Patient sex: M
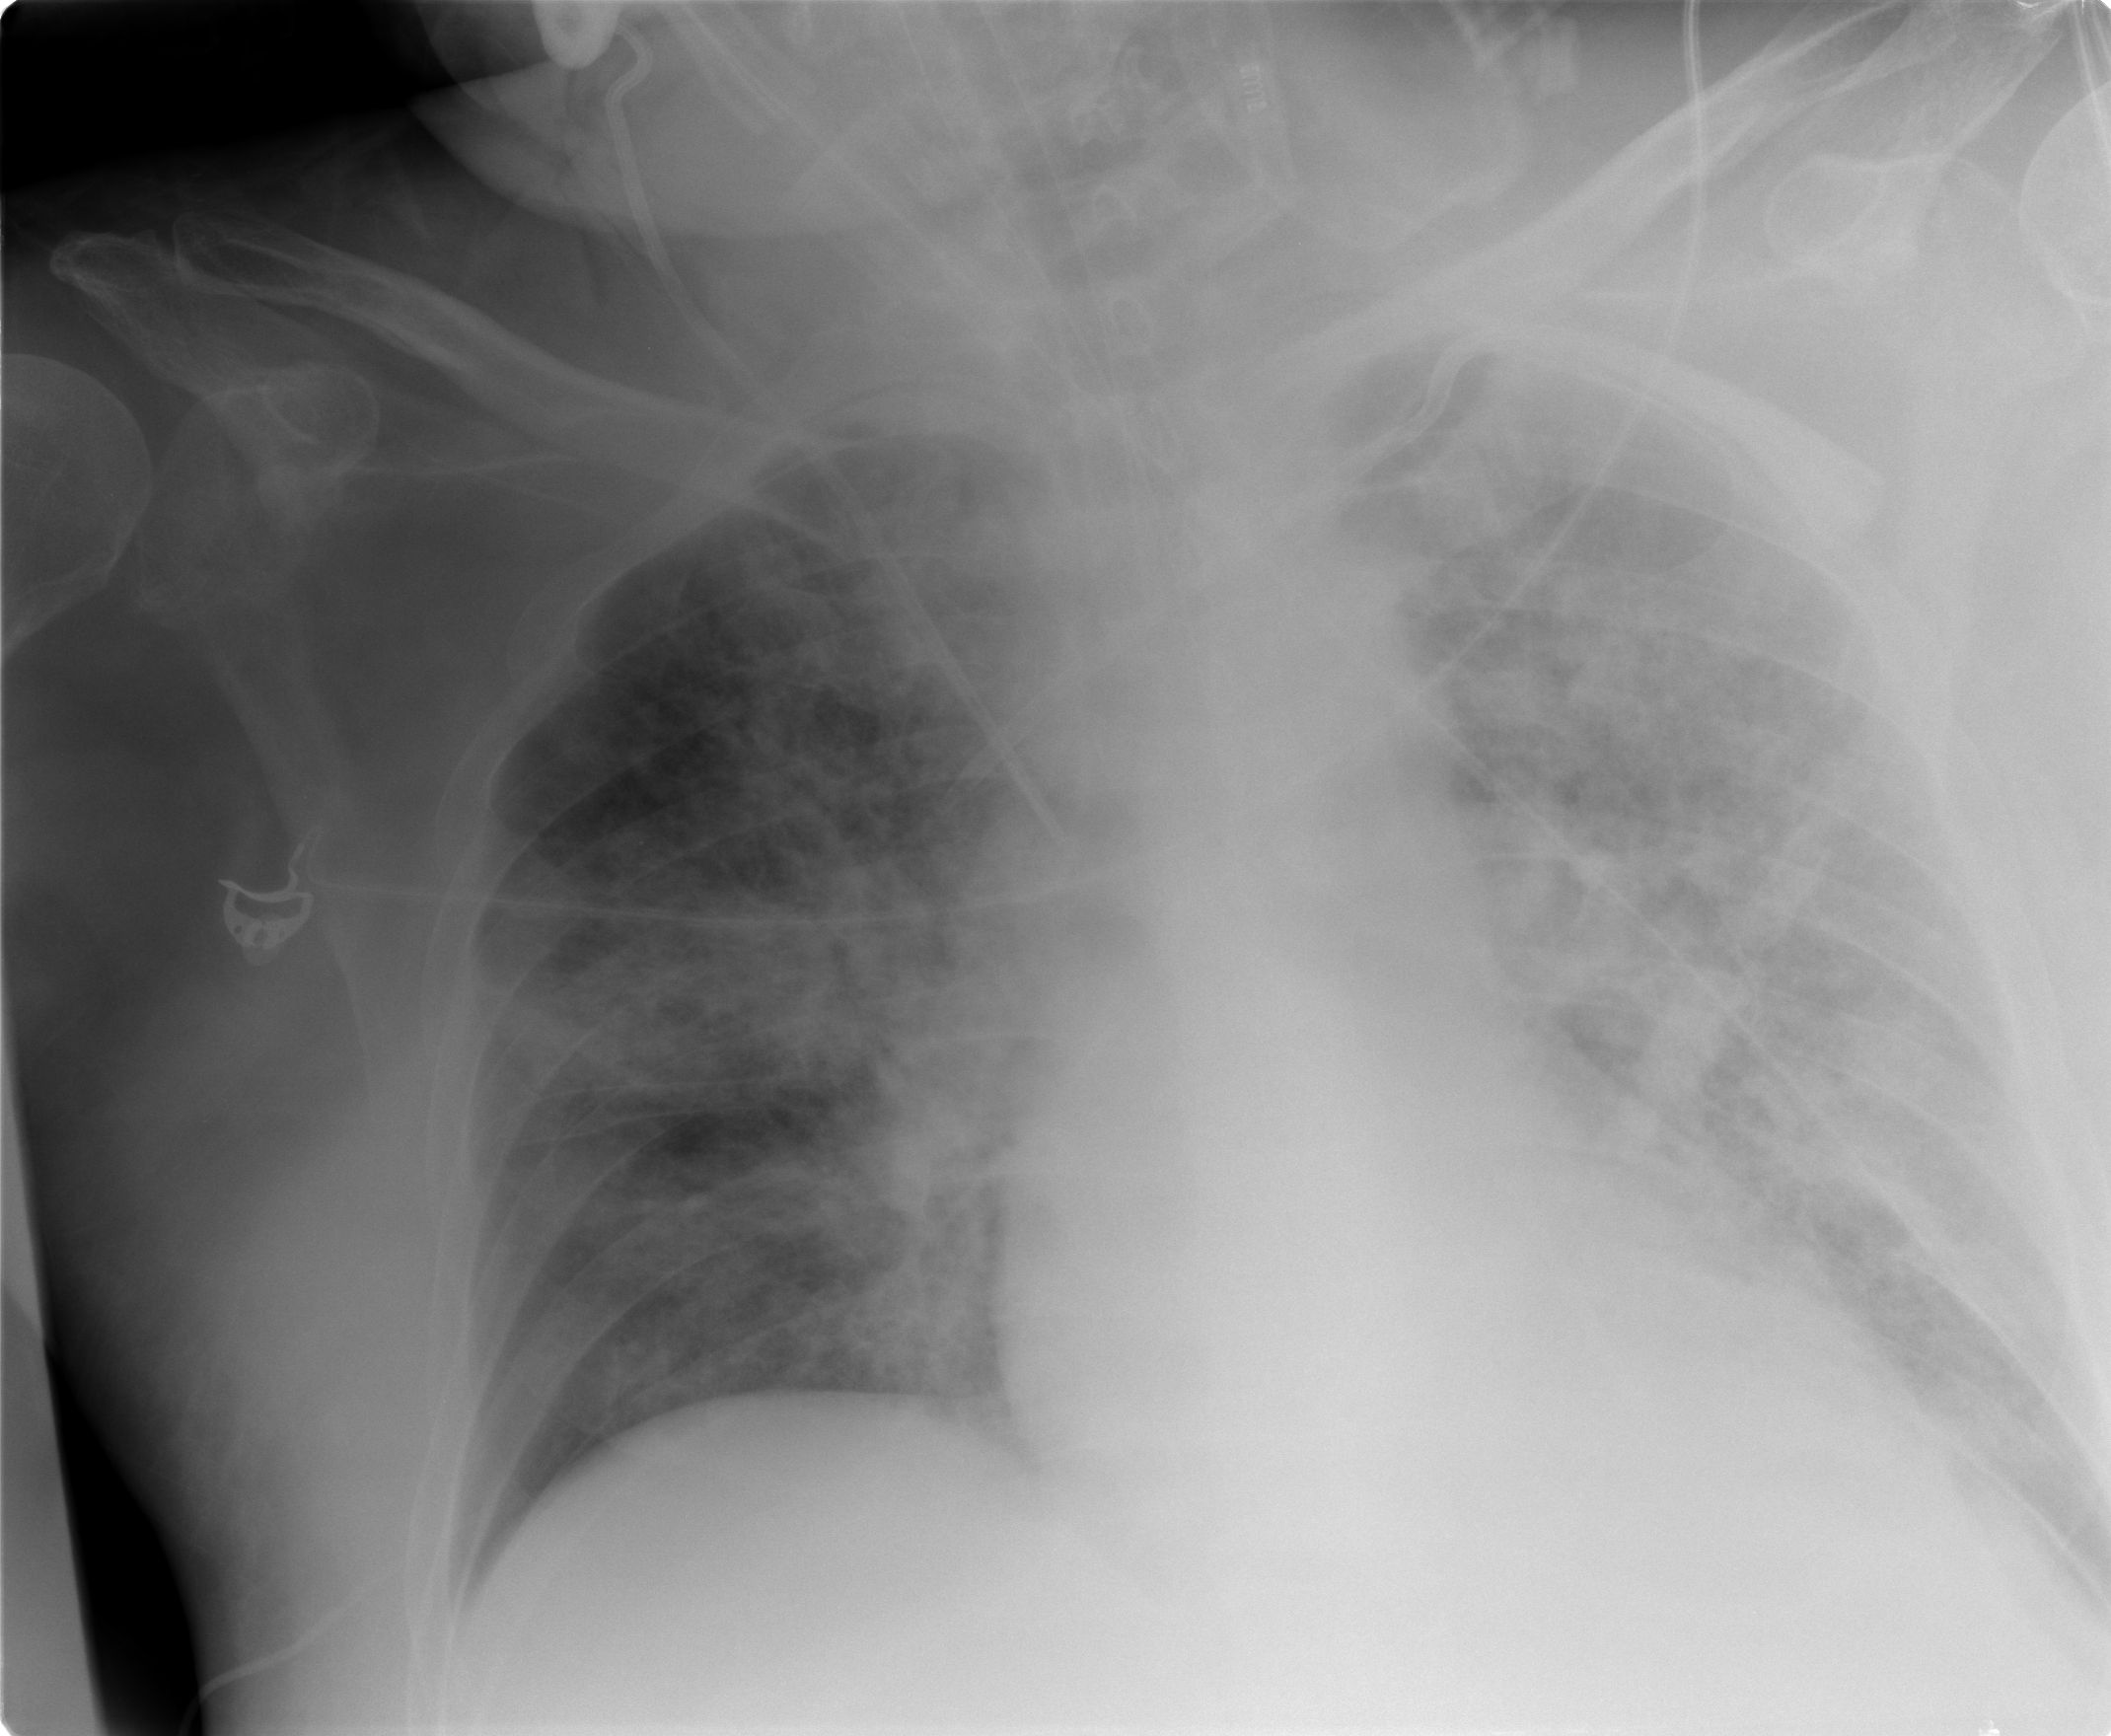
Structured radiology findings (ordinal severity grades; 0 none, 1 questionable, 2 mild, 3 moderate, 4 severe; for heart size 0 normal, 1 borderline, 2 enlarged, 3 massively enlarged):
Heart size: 0
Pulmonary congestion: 2
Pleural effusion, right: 0
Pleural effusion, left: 1
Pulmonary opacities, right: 3
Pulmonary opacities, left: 4
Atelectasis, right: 3
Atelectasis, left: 3